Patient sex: M
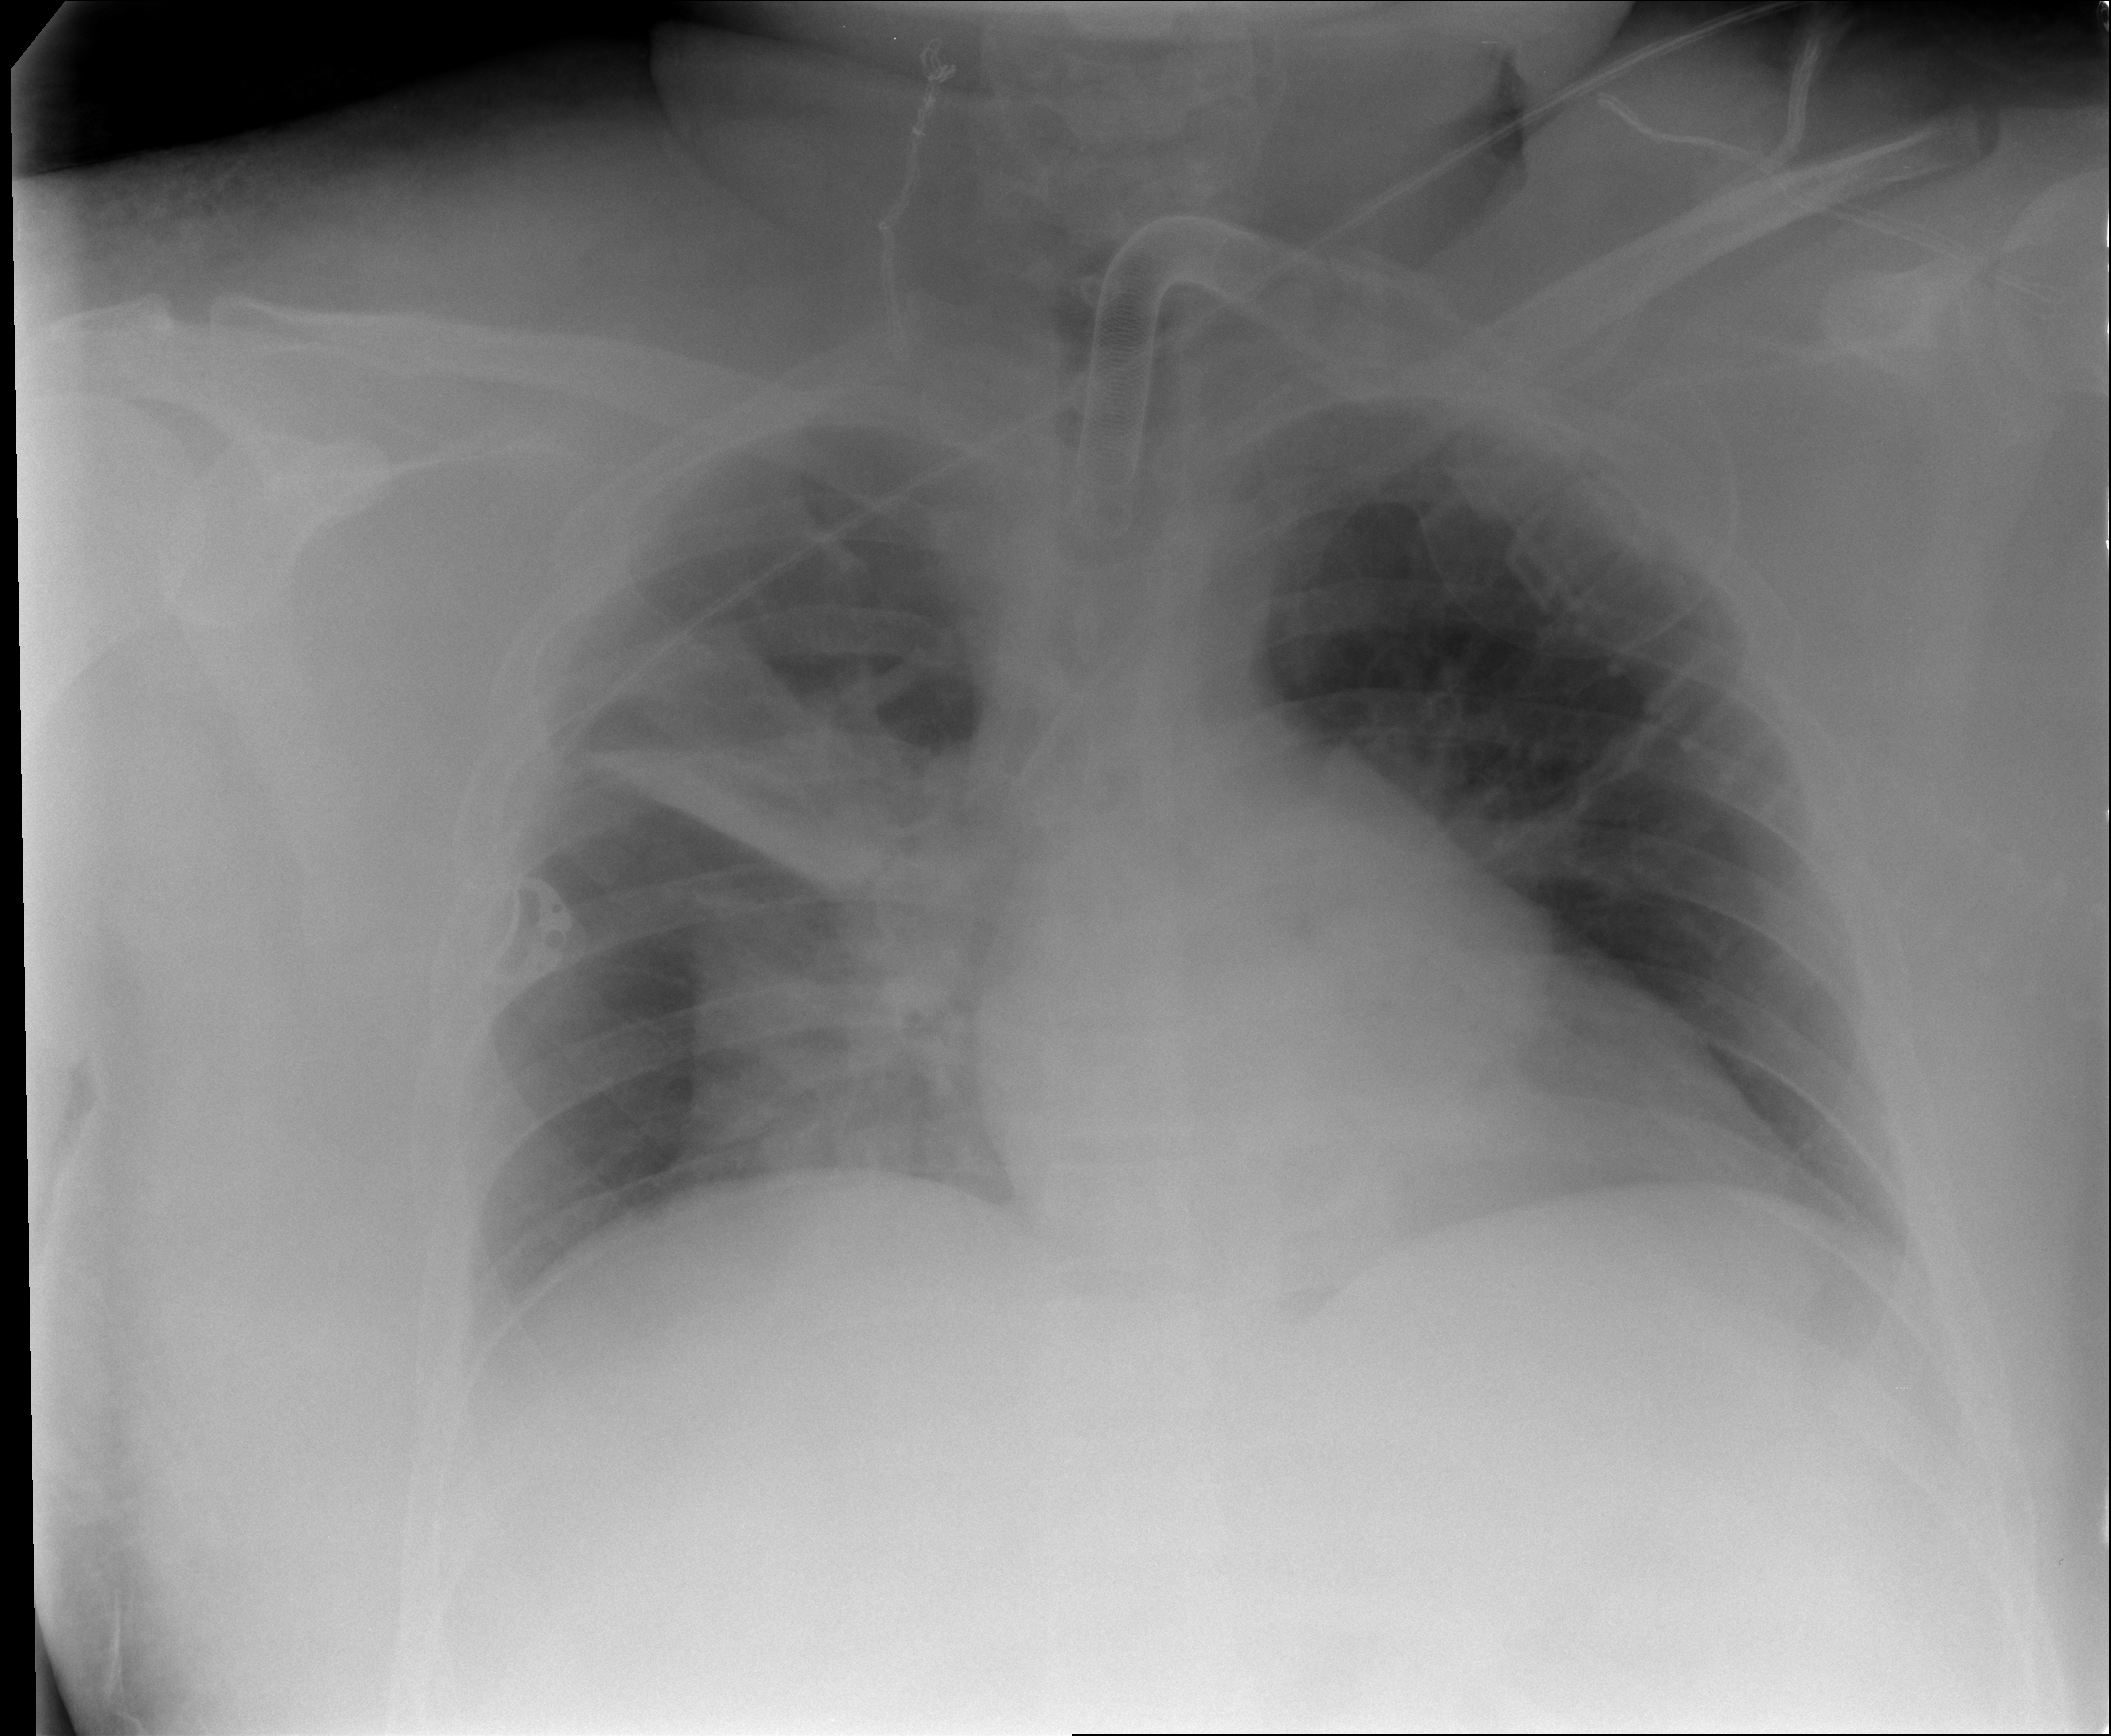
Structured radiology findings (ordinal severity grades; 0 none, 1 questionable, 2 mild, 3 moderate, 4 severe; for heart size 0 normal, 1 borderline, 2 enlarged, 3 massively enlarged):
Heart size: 0
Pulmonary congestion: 0
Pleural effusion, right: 2
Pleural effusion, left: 0
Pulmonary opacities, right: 0
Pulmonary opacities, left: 0
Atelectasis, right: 3
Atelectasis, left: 2